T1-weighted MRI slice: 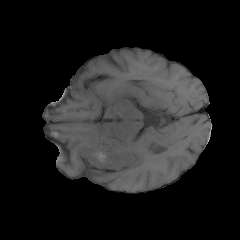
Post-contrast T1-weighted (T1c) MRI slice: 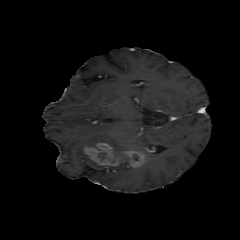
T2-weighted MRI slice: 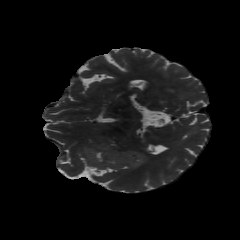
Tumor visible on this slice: yes